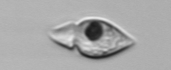
Label: Amphidinium